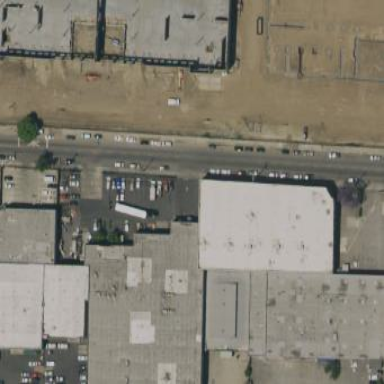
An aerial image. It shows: Industrial building.